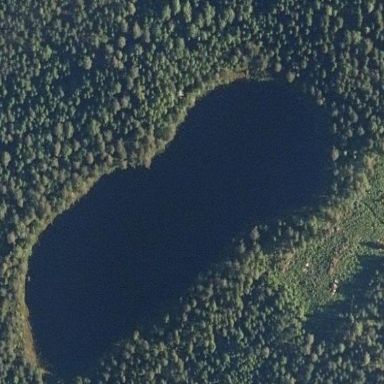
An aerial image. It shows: Peaceful pond surrounded by nature.